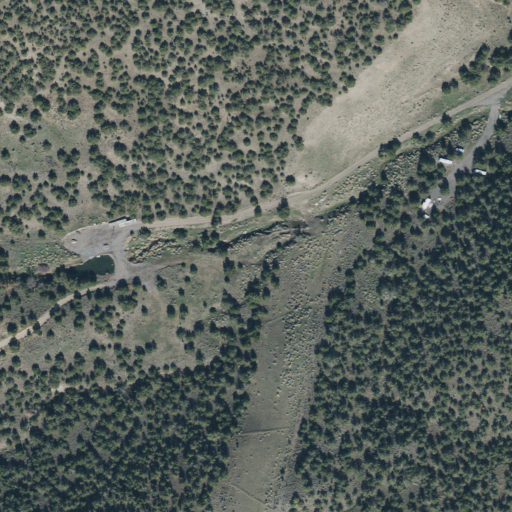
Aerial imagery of valley in Utah named Little Dog Canyon containing shrub, evergreen forest, and grassland